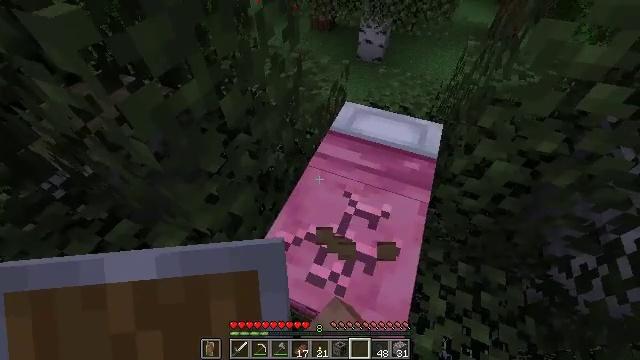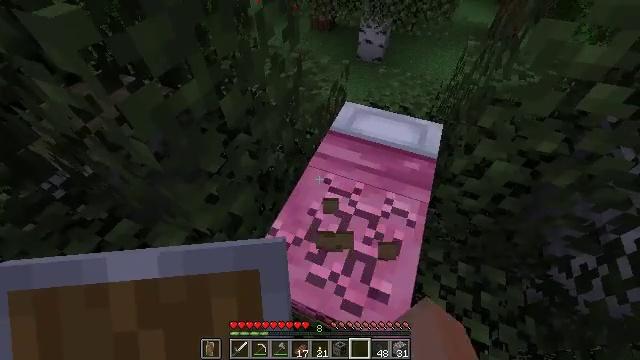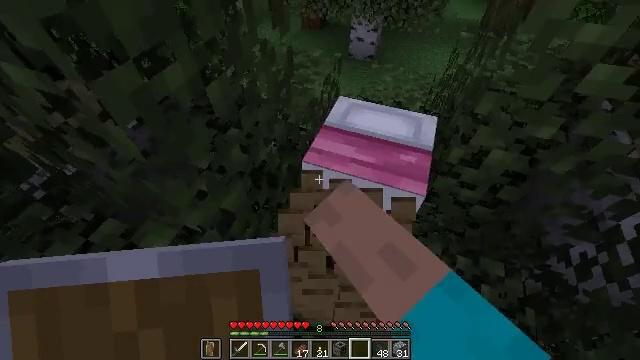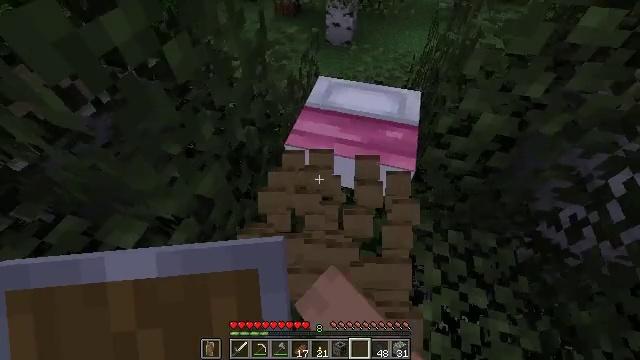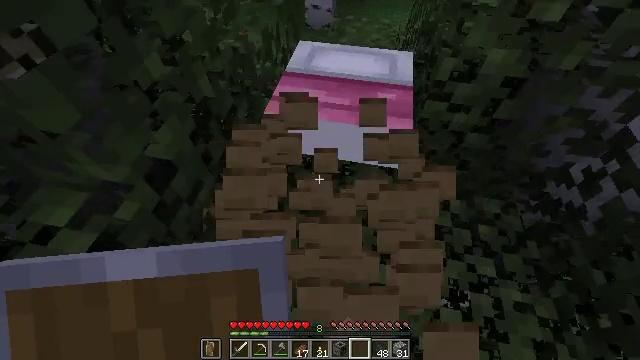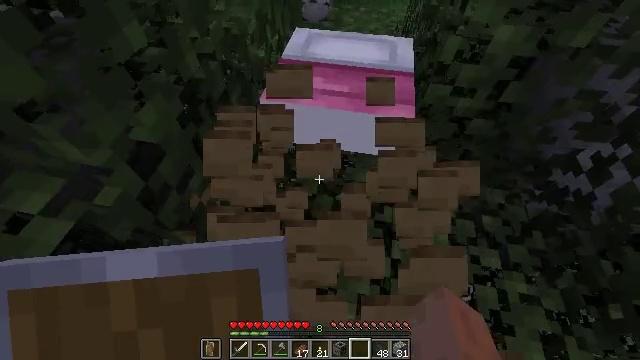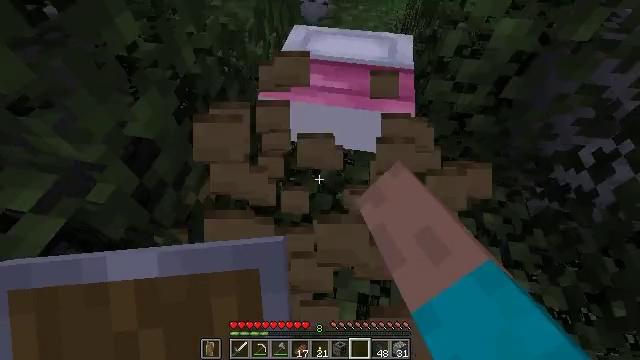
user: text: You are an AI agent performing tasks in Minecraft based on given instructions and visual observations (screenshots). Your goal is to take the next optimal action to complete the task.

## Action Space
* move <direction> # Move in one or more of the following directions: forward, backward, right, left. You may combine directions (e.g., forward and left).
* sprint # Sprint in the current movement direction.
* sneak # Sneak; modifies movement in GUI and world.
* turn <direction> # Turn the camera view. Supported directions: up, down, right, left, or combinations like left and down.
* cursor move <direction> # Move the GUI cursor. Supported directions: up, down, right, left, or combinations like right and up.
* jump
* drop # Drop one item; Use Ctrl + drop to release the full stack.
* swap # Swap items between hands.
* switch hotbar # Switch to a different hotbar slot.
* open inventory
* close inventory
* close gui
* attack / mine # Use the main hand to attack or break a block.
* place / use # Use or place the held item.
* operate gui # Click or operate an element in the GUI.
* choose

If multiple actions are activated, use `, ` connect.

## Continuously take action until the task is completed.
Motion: motion action
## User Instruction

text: Dismantle the pink bed.
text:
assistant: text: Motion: attack / mine
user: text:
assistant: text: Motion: turn right, attack / mine
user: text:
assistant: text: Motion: turn right and down, attack / mine
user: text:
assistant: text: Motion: turn right and down, attack / mine
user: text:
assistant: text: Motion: attack / mine
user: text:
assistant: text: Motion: attack / mine
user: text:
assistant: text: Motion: attack / mine